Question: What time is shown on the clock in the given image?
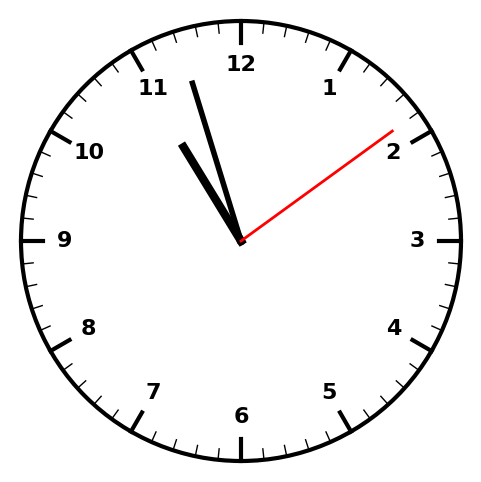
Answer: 10:57:09